Field crop: maize
Growth stage: 2
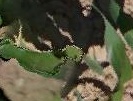
Species: maize